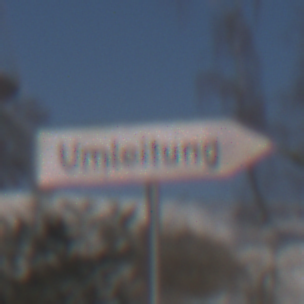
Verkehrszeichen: UmleitungswegweiserRechtsweisend
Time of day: MorningAfternoon
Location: Outdoor (Nature)
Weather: PartlyCloudy
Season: Winter
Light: Natural